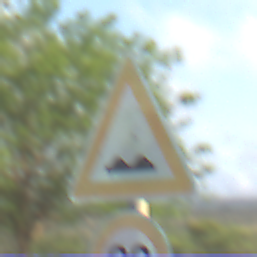
Verkehrszeichen: UnebeneFahrbahn
Zusatzzeichen unten: Geschwindigkeit90
Umgebung: Outdoor, Nature
Tageszeit: MorningAfternoon
Wetter: PartlyCloudy
Licht: Natural
Jahreszeit: NotSpecified
Kontrast: HighContrast